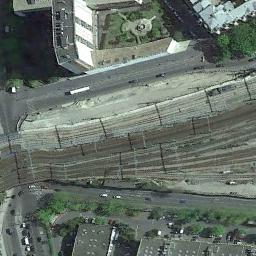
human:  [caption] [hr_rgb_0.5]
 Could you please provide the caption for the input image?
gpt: There is a row of grey buildings on one side of the railway .

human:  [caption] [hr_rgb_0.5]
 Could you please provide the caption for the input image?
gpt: The railway is next to some trees and houses .

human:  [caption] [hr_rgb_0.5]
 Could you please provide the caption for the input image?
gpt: These railways are flanked by some buildings .

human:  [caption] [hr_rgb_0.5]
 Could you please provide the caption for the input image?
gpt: There are many buildings of different shapes beside the railway .

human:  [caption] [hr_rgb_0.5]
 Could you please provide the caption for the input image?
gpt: There are some buildings beside the railway .